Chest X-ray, PA view. Patient: 58 years old, sex F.
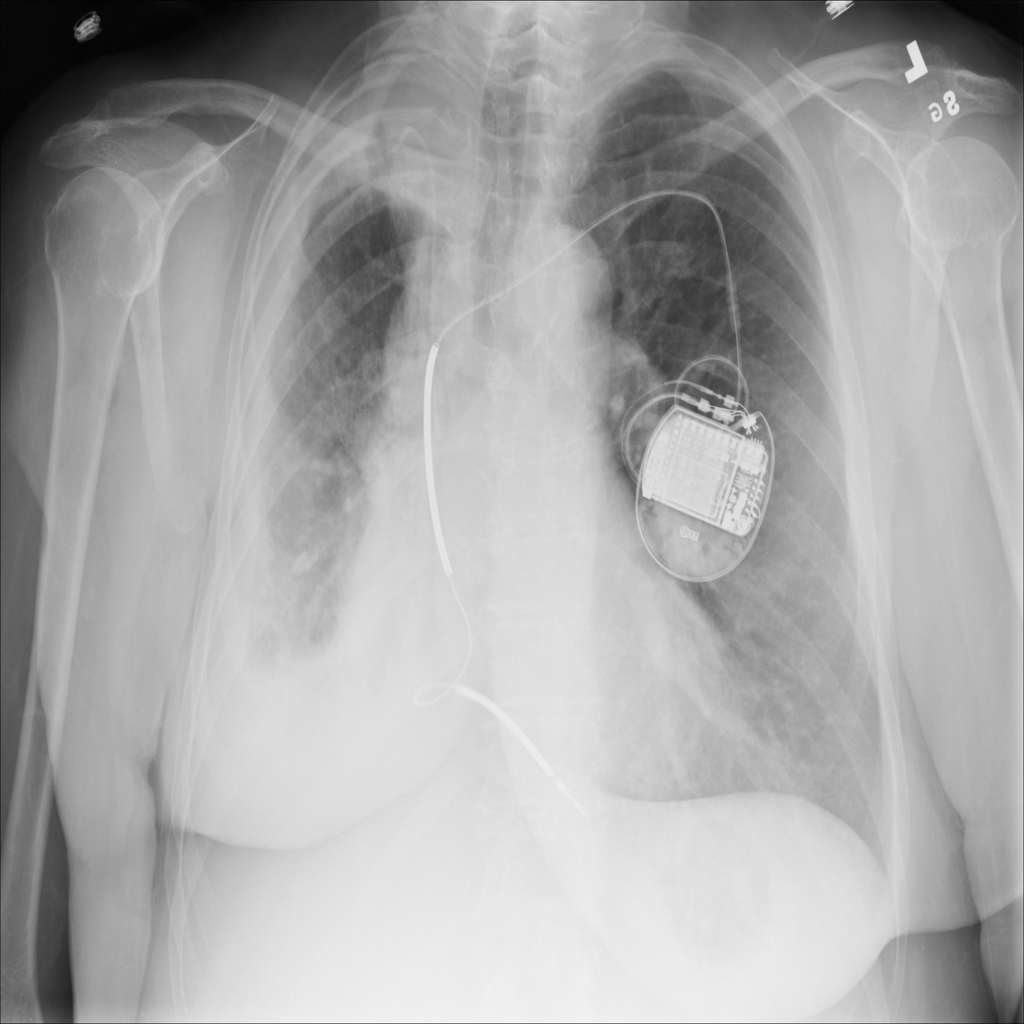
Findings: No Finding